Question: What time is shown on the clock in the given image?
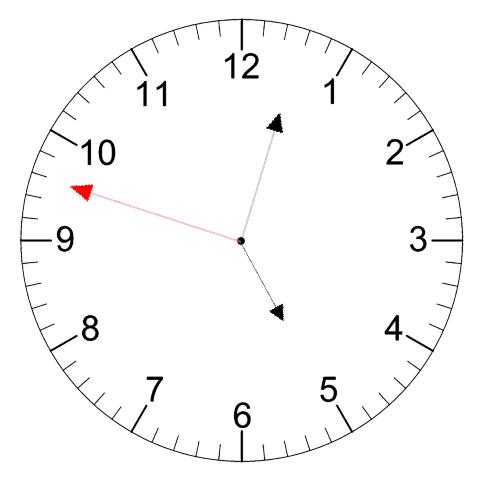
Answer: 05:02:48